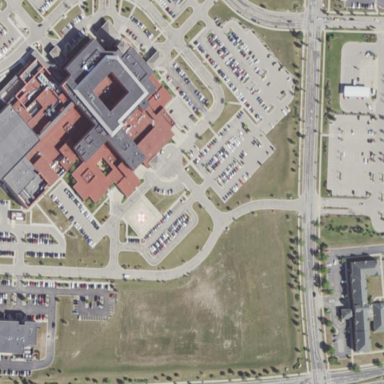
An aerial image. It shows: Healthcare facility identified as hospital.